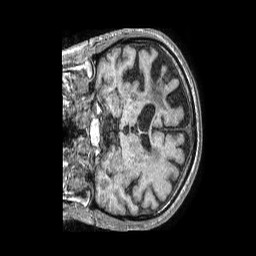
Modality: T1w
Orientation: coronal
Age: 74
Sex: male
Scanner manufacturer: philips
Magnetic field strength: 1.5 T
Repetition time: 0.00784 s
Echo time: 0.003647 s